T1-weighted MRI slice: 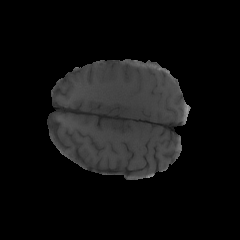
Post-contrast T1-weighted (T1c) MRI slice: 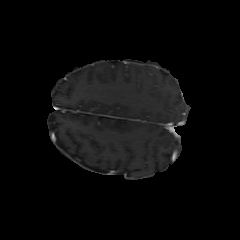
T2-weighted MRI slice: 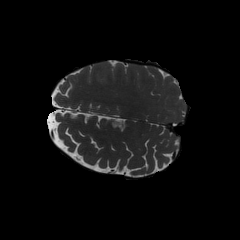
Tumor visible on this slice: no